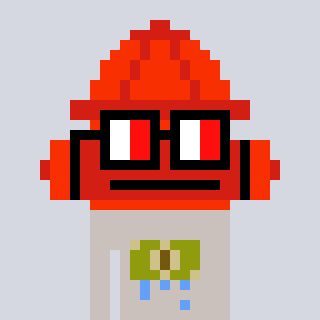
a pixel art character with square glasses with black frames and red eyes, a fire hydrant-shaped head and a foggrey-colored body on a cool background